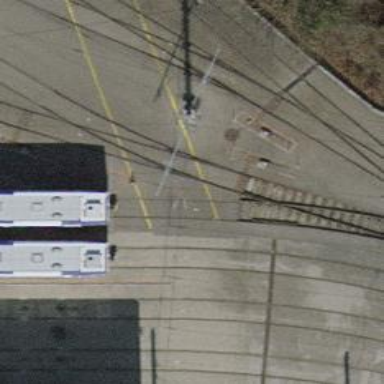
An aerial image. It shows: Light rail service yard with electrified contact lines. The yard has one track.